Brain MRI, t1w sequence, axial 2D slice.
Patient: age 34, sex M, weight 90 kg, height 1.9 m
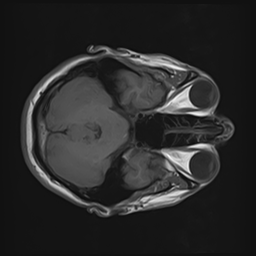